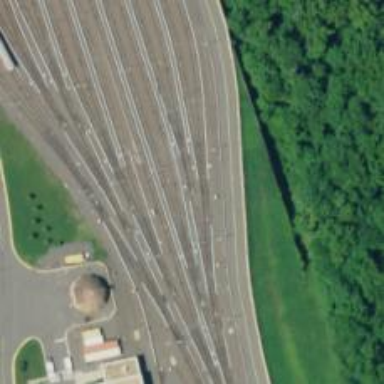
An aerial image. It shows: Electrified rail passing through service yard.